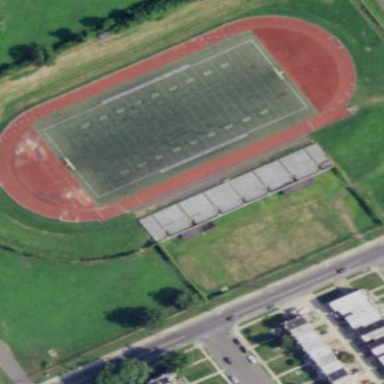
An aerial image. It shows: Bleachers on leisure land.